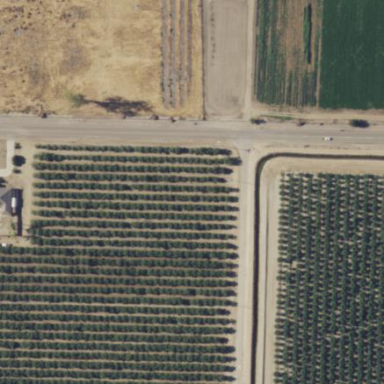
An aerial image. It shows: Orchard filled with almond trees.